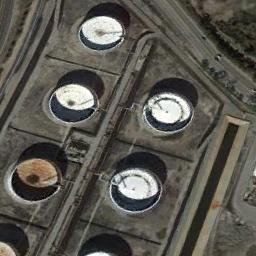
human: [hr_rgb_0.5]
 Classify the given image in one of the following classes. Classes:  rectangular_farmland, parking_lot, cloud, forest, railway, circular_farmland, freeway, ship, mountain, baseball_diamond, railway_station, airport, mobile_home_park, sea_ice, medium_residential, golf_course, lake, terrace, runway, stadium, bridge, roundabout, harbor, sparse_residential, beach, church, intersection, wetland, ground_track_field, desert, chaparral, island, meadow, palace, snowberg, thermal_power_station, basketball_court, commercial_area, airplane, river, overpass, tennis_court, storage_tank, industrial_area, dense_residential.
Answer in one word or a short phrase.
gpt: storage_tank